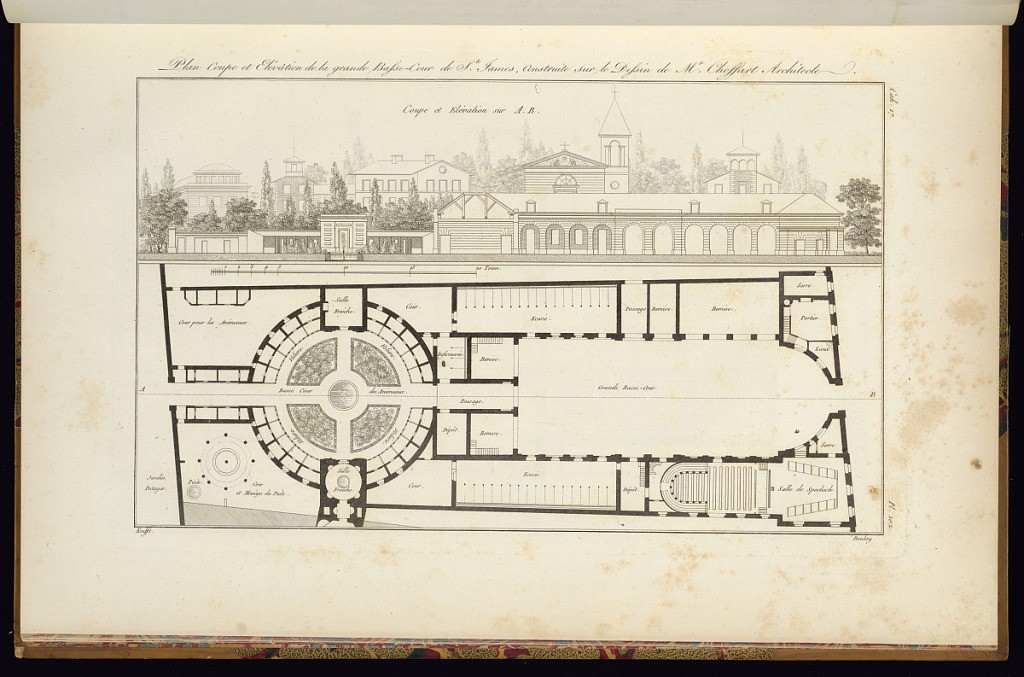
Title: Plan Coupe et Elévation de la grande Basse-Cour de Ste. James, construite sur le Dessin de Mr. Choffart Architect
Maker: Jean-Charles Krafft, French, 1764 - 1833
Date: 1812
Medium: Etching and engraving on paper
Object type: Print
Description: An architectural print with a floor plan and part-elevation and part-sectional view of the courtyard and surrounding buildings of a house. The plate is titled, signed, and numbered.